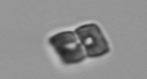
Label: Bacillariophyceae_morphotype1